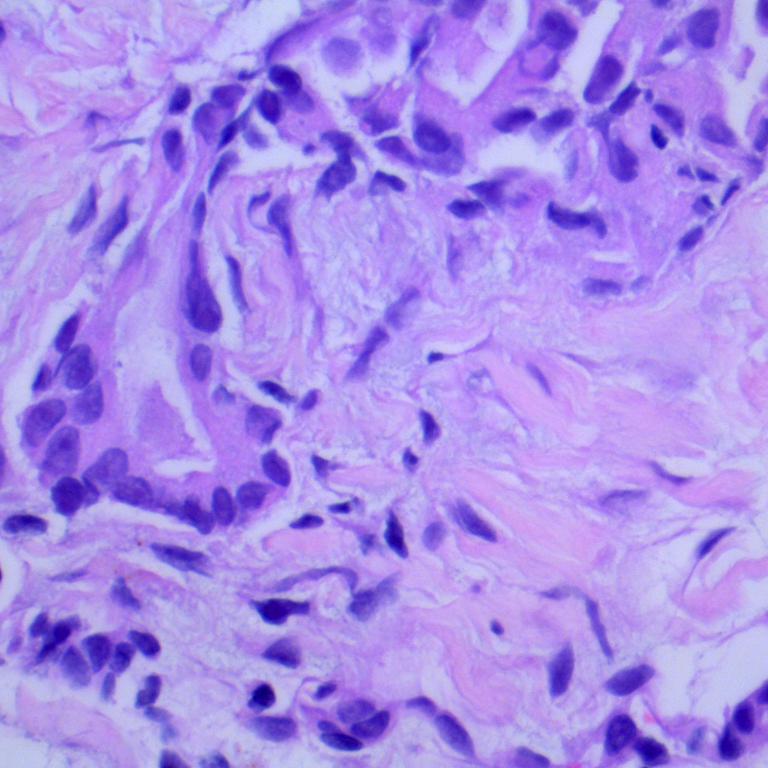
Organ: lung
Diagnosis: adenocarcinomas